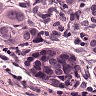
Metastatic tissue present: yes